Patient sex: F
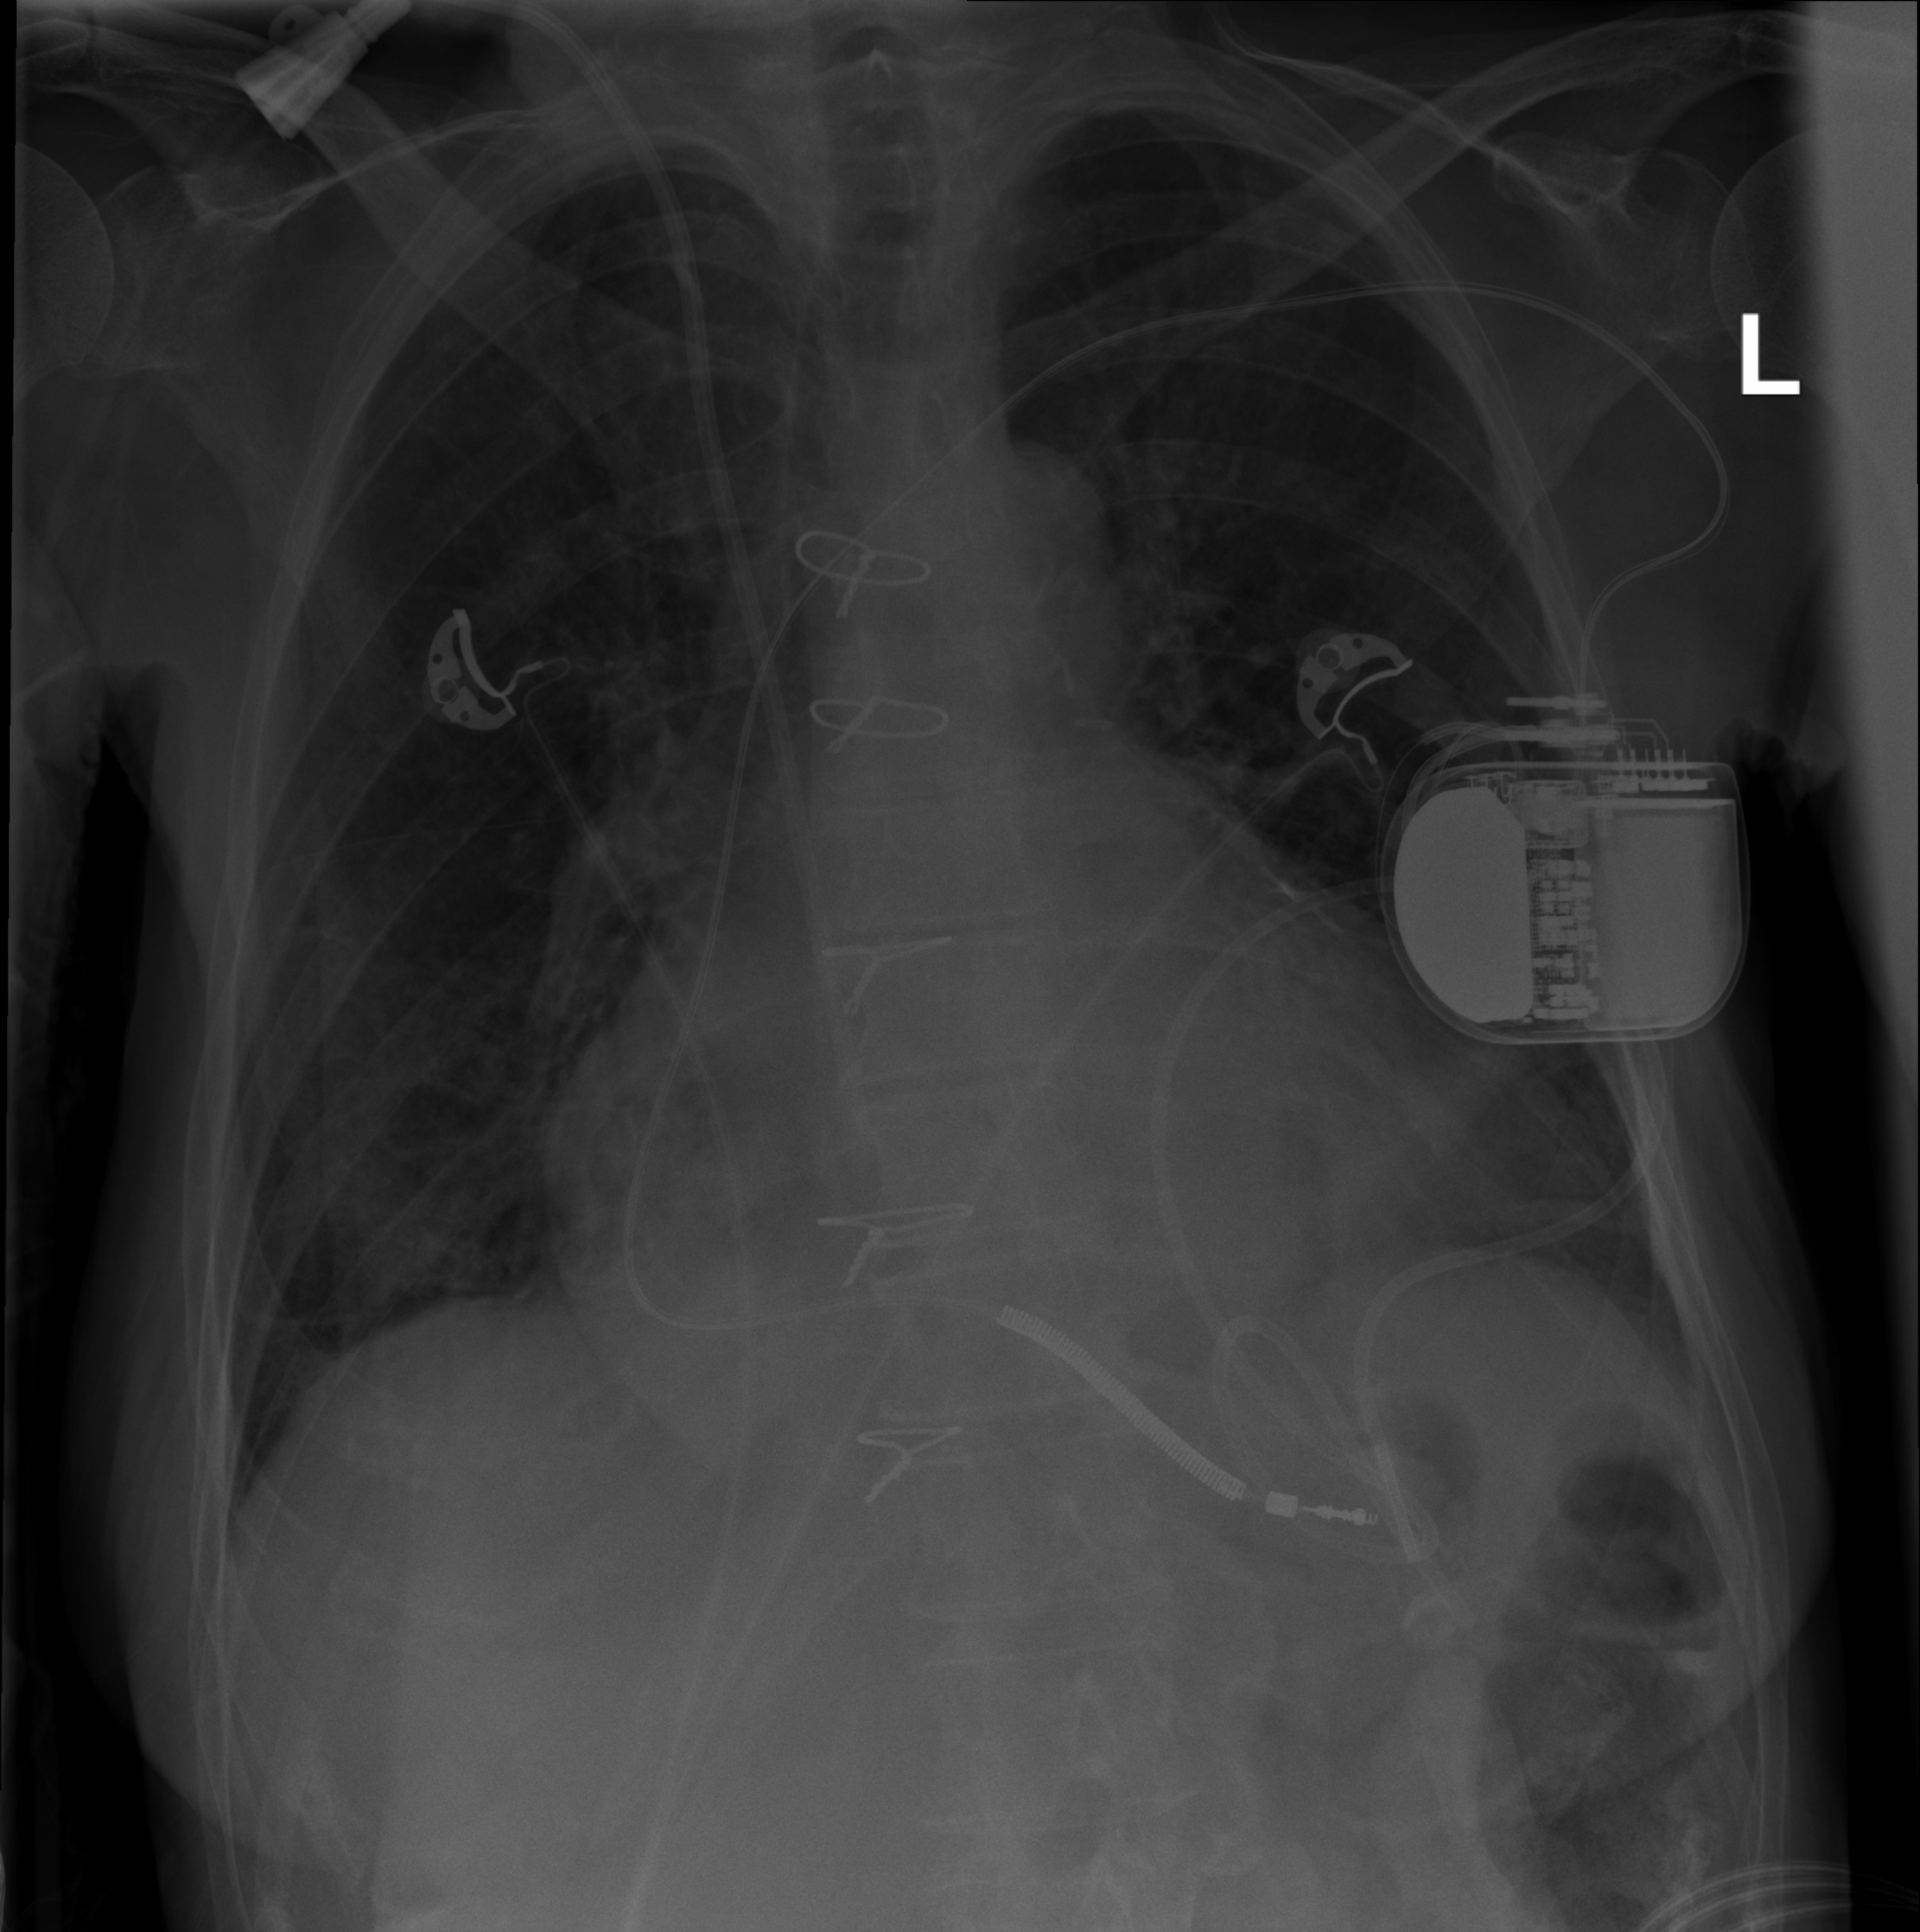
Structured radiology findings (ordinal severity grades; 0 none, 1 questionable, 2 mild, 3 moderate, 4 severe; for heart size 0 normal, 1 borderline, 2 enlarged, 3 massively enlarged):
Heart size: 2
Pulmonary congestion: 2
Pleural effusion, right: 0
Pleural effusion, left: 0
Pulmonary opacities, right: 0
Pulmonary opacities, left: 0
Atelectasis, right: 2
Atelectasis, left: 0